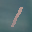
Label: 1